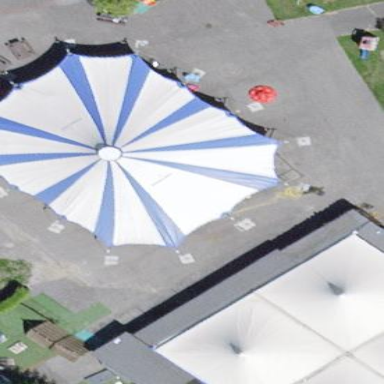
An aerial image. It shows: Tent.